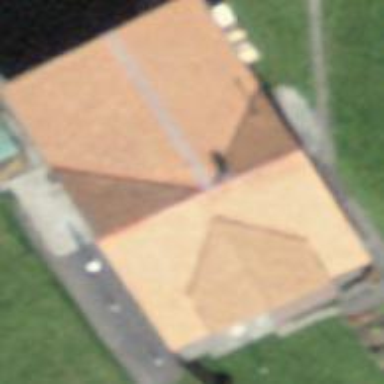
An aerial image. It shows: Farm building.